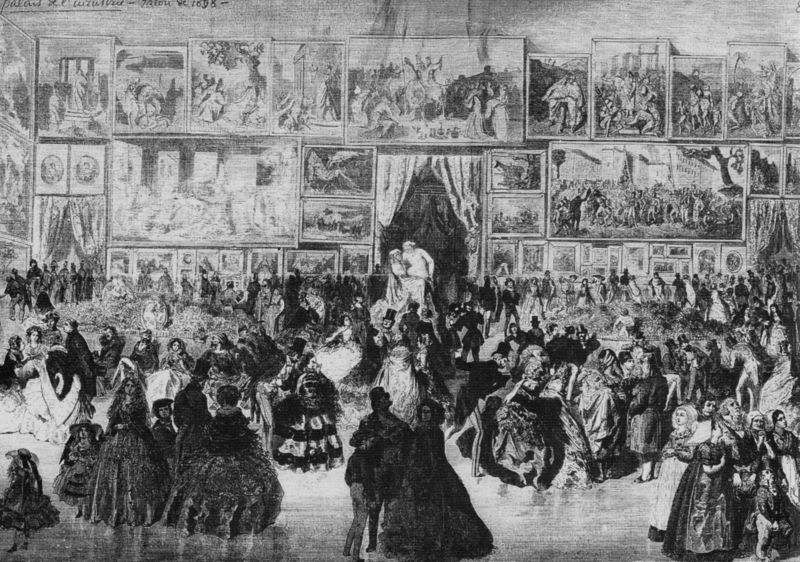
Titel: Le Salon de 1868. Palais de l'Industrie
Künstler: Gustave Doré
Standort: Paris
Institution: Bibliothèque Nationale.
Schlagwörter: gemälde, mann, weiß, frauen, menschen, mädchen, damen, femmes, frankreich, frau, grau, hut, hüte, kleid, kleider, männer, paris, raum, schwarz, skizze, zeichnung, dame, eis, schloss, ball, fest, gesellschaft, herren, leute, malerei, menge, rock, tanz, zylinder, alt, feier, wand, falten, kleidung, rahmen, herr, portrait, porträt, vorhang, reich, kind, publikum, tanzen, tänzerinnen, hübsch, kinder, statue, bilder, türen, röcke, tanzsaal, buben, jungen, graphik, besucher, saal, audience, court, crowd, curtain, curtains, fancy, gathering, hall, hat, king, men, palace, people, white, women, frack, black, crinoline, dress, dresses, formal, france, girls, gray, grey, interior, ladies, old, painting, room, salon, skirt, social, society, vorhänge, wall, woman, homme, wandgemälde, picture, pictures, print, durchgang, floor, faltenwurf, galerie, halle, lachen, cour, antike, druck, schwarz-weiß, stich, menschenmenge, ausstellung, wandbilder, antik, horses, man, tree, mittelalter, anglais, girl, german, germany, boy, child, drapes, spanish, suit, museum, america, entrance, bildergalerie, drawing, register, femme, volon, hängung, kupferstich, black and white, frame, weltausstellung, coat, coats, etching, hats, illustration, line, sketch, french, couple, paintings, tänzer, kunstschau, akademie, ice, photo, sculpture, british, mäner, roben, children, frames, portraits, suits, drape, victorian, enfants, crowded, human, monet, party, public, music, paare, enfant, history, walls, art, intaglio, nineteenth century, ballsaal, bildbetrachtung, gallery, shoes, engraving, pencil, medieval, geischt, american, couples, leisure, munich, tableau, schlittschuh, south, ribbons, top hat, exposition, vernissage, contrast, humans, act, rich, hanging, noir et blanc, hommes, bilderwand, doorway, kid, dance, dancing, renaissance, danse, females, males, spectators, ties, artworks, ballroom, boys, crowds, adults, musée, schwwarz, europe, tableaux, sahl, toiles, sehr schön, petersburger hängung, exhibition, exhibitio', hoop skirt, intagio, sehr, skating, skirts, viewers, cylinder, grand, stage, class, european, foule, busy, upper class, socks, prints, 19th century, grayscale, kreide, gemälden, saloon, exhibit, salonhängung, dichte hängung, gesrpäch, paris salon, seventeenth century, skates, paintigns, courting, dreses, courtship, show, artwork, crinolines, visual, viewing, high art, iluustration, 1698, festivity, families, jupons, guests, art show, cylindre, ninenteenth, 'white, multiple paintings, desses, prom, aristocratle, hitl, salle de bal, curcis, endants